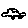
Label: car